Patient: sex M, age 32
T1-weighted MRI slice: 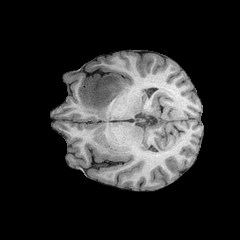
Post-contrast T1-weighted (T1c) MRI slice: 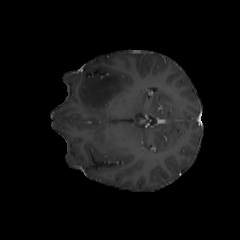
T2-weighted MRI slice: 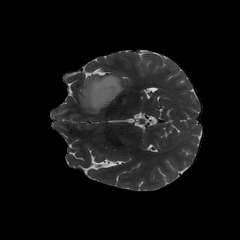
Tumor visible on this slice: yes
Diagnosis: Astrocytoma, IDH-mutant
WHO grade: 2